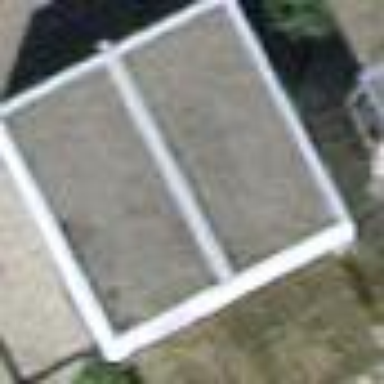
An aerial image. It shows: Garage.